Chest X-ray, AP view. Patient: 53 years old, sex F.
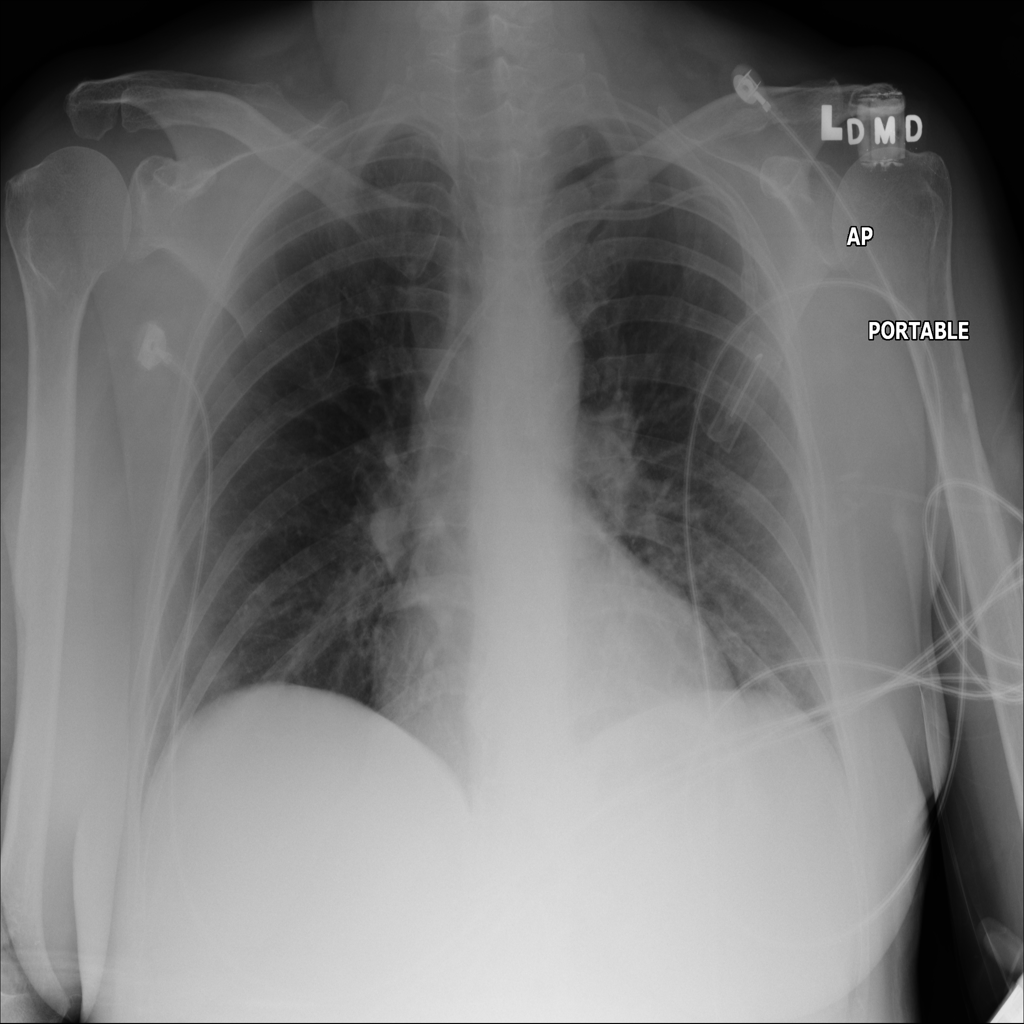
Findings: No Finding